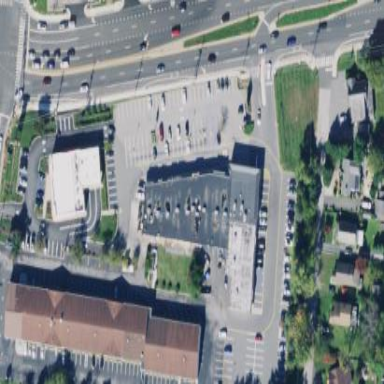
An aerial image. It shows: Retail building.